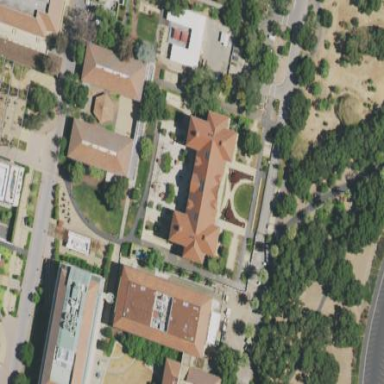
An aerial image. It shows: View of university building.